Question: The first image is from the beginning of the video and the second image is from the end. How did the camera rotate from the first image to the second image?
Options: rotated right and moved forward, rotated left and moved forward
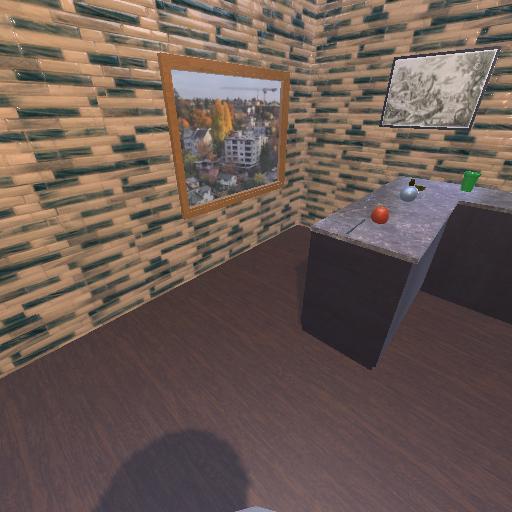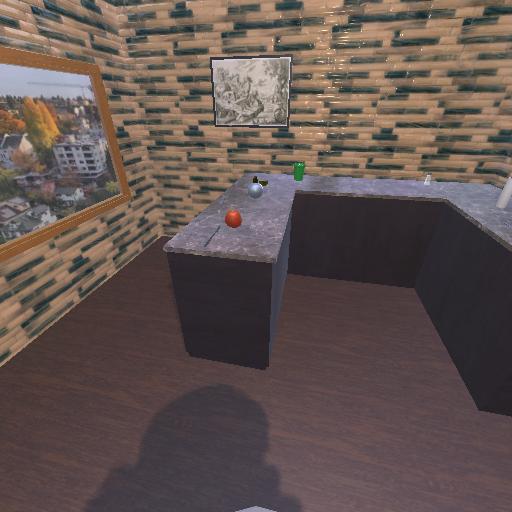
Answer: rotated right and moved forward